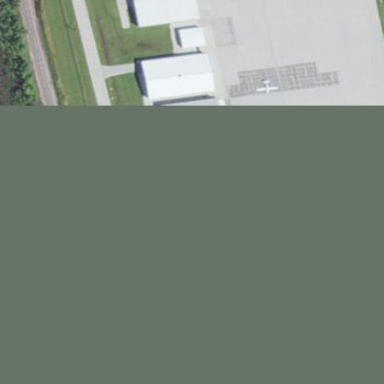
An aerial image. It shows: Apron at the airport.